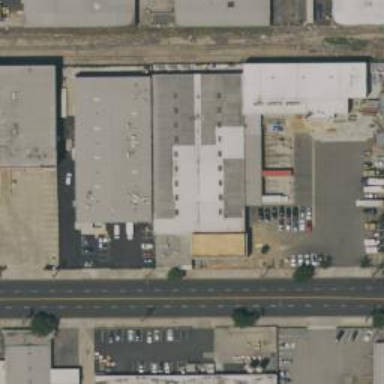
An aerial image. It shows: Warehouse.